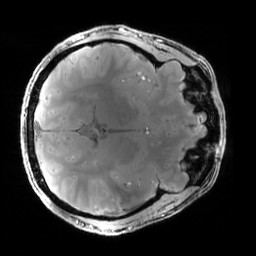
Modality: PDw
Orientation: axial
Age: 23
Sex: male
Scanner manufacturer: siemens
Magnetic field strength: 6.98 T
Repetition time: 1.78 s
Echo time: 0.00386 s